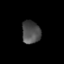
Tissue: lung
Cell type: Epithelial cells
Senescence score: 0.1519
Nuclear area (px): 422
Mean DAPI intensity: 75.54